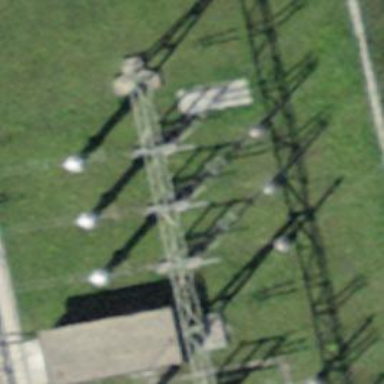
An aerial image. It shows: Insulator used in power equipment.